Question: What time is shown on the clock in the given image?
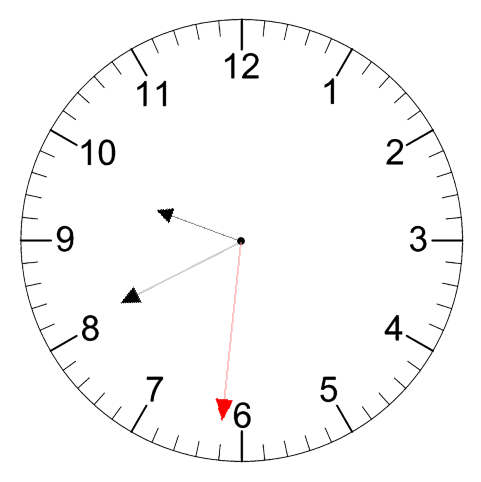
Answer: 09:40:31